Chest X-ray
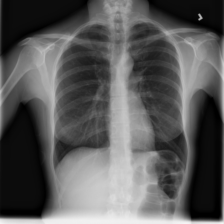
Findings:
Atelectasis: negative
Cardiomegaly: negative
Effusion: negative
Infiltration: negative
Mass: negative
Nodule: negative
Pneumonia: negative
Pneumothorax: negative
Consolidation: negative
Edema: negative
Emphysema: negative
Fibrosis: negative
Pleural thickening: negative
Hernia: negative